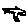
Label: bird